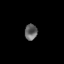
Tissue: skin
Cell type: T cells
Senescence score: 0.2777
Nuclear area (px): 194
Mean DAPI intensity: 99.67